Question: I have been editing a web page, some CSS/HTML (didn't start to code from the beginning just edit)
My website works with all browsers right now, the problem is half of the images does not upload on mobile. I have put a screenshot.

'''
Here is my code http://jsfiddle.net/2gj9b2ub/
'''
I've been reding these media queries but it seems I have to re-write the all CSS for that? The site is not a mess just image uploading problem so maybe I can fix with something else.
Thanks for the help.
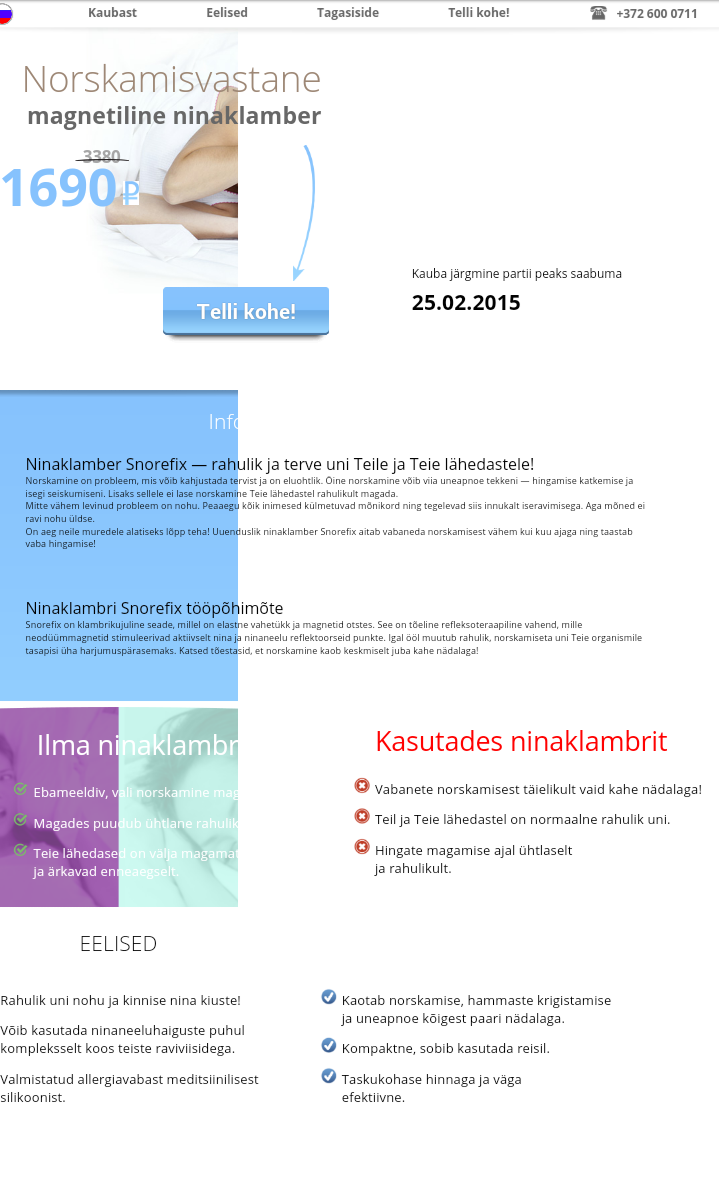
Answer: So I found a solution after few research,
I just entered this one line of code '<meta name="viewport" content="width=device-width, initial-scale=0.33, maximum-scale=1" />' into head section, adjusted scale and it worked. It doesn't work as good as like bootstrap or a code for designed for mobile, but it fixed.
Thanks for help.